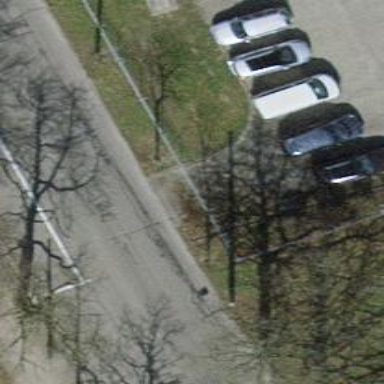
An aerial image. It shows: Tree-lined avenue.